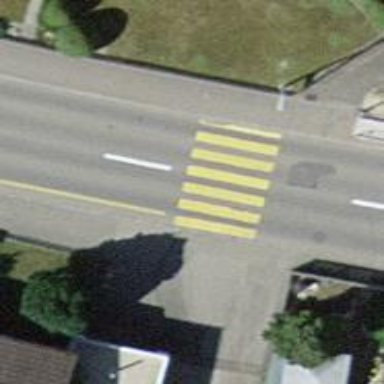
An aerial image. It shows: Marked crossing on the road with clear markings.